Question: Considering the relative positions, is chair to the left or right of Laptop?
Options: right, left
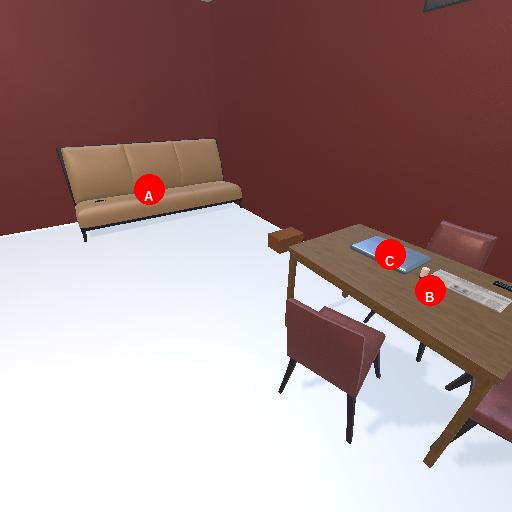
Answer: right